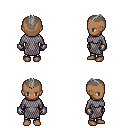
a pixel art fantasy rpg character, female body template, human, dark skin, chain mail, metal pants, gray short mohawk hairstyle, metal gloves, four views (front, back, left, right), 2x2 character sprite sheet, small pixel art, hard edges, no anti-aliasing